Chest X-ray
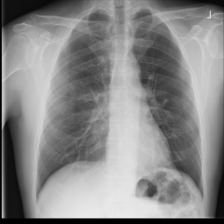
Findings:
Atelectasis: negative
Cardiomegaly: negative
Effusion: negative
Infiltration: negative
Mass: negative
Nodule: negative
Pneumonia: negative
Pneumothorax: negative
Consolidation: negative
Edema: negative
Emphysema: negative
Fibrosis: negative
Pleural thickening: negative
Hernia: negative